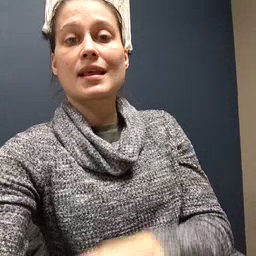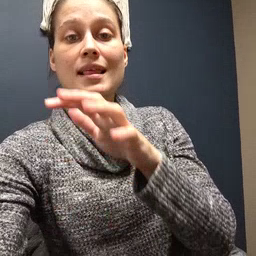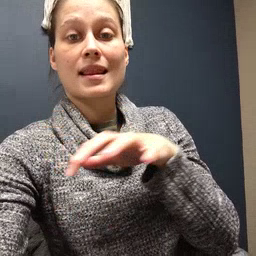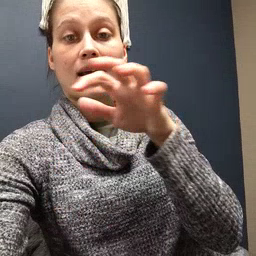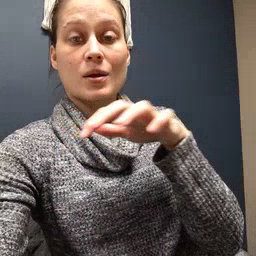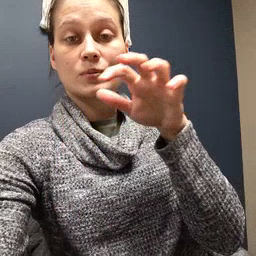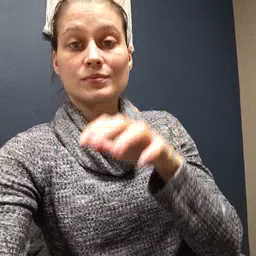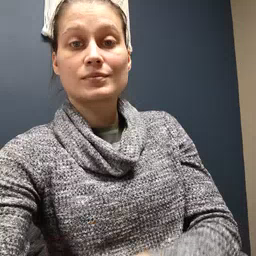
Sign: cloud